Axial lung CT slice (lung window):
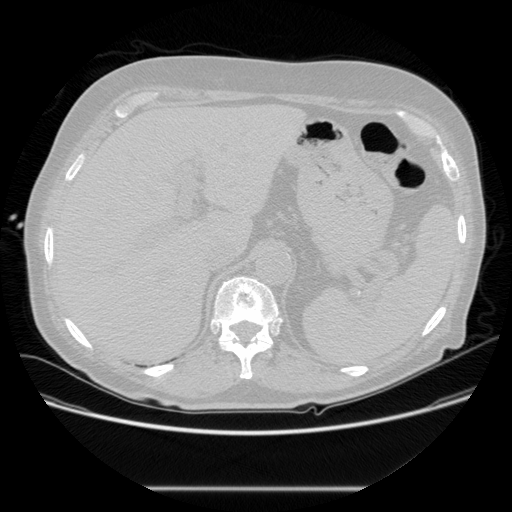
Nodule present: no